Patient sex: M
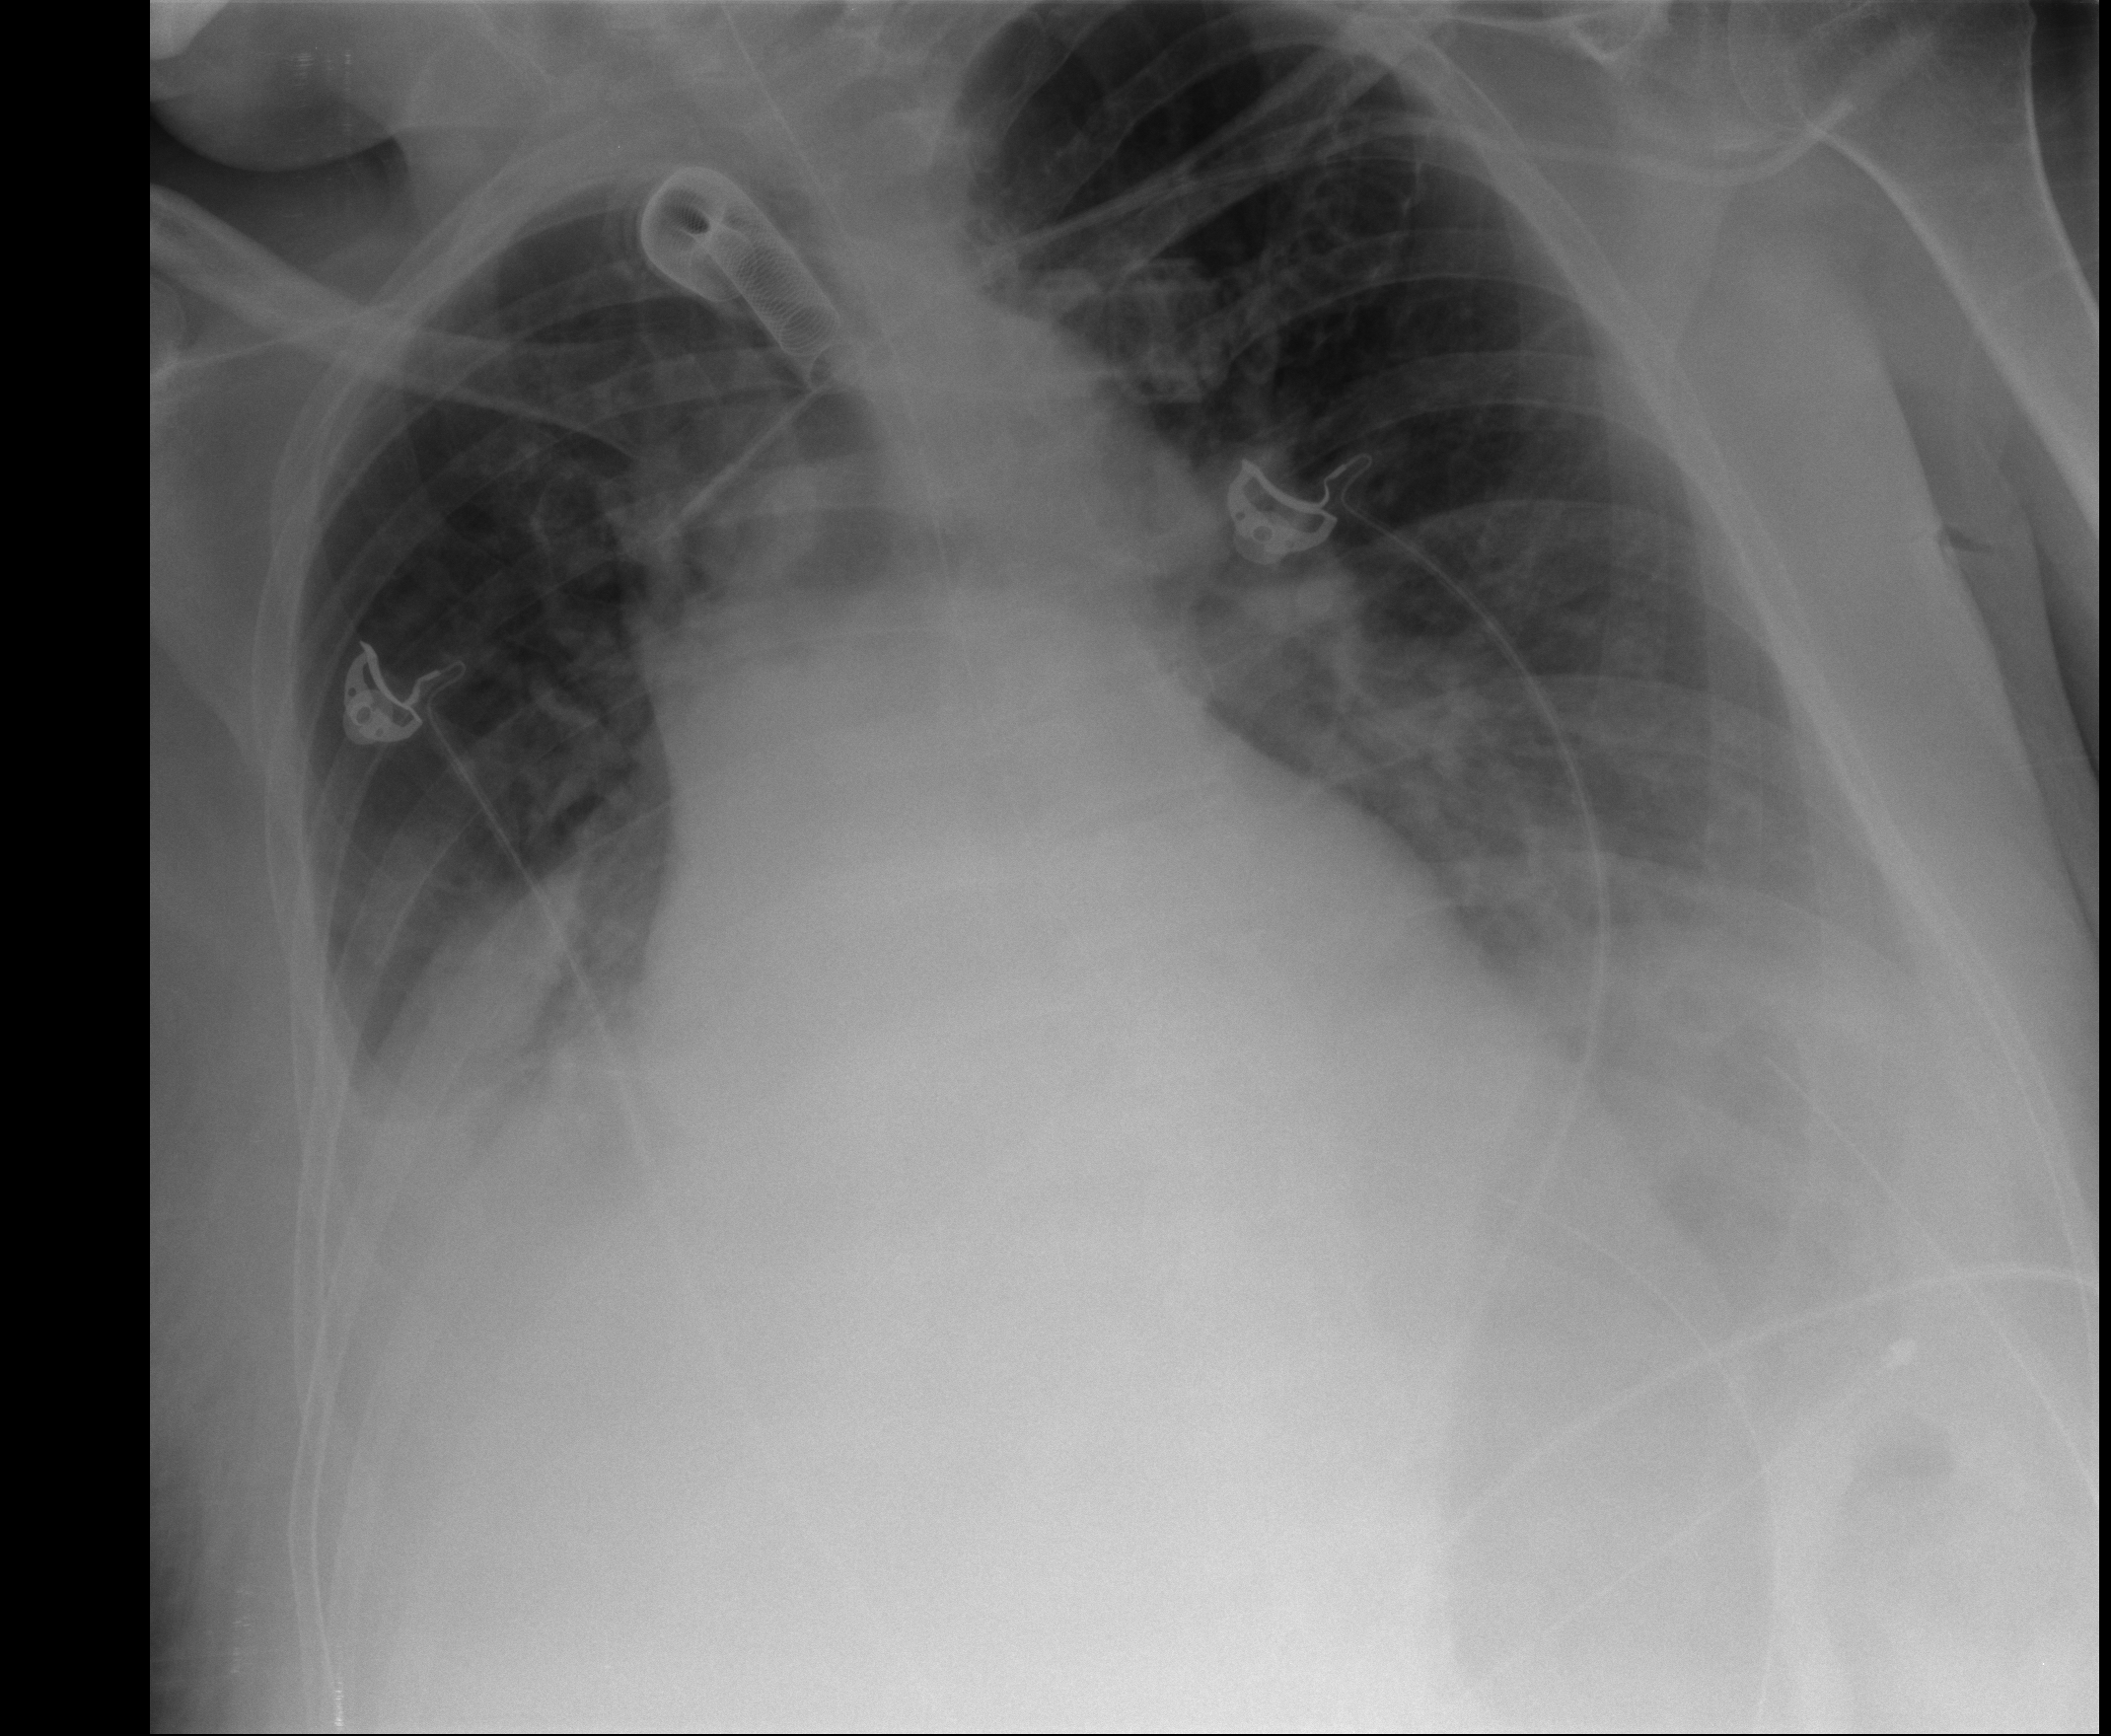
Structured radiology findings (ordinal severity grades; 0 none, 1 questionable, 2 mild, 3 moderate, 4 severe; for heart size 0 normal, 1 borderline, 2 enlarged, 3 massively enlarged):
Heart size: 2
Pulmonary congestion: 1
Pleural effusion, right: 2
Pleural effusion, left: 2
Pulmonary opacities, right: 0
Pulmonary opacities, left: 0
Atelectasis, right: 2
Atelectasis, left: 2